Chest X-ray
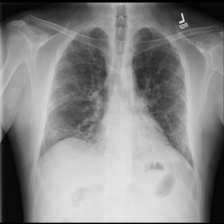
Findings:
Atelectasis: negative
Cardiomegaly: negative
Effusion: negative
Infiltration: positive
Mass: negative
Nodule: negative
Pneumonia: negative
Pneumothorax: negative
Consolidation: negative
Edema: negative
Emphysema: negative
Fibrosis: positive
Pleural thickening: positive
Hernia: negative